Brain MRI, t1w sequence, axial 2D slice.
Patient: age 46, sex F, weight 90 kg, height 1.9 m
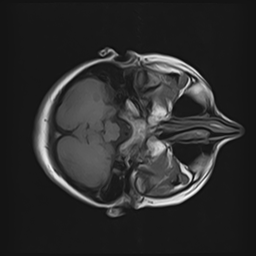